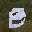
Label: 8